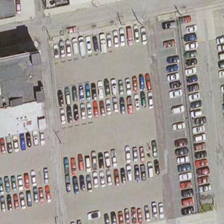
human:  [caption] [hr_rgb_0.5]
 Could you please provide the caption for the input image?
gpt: many cars are parked in a parking lot near several buildings and green trees .

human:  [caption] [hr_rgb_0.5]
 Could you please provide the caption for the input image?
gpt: many cars are parked in a parking lot near several buildings and green trees .

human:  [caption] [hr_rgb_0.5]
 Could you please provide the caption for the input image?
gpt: many cars are parked in a parking lot near several buildings and green trees .

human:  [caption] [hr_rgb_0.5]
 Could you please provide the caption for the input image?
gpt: many cars are parked in a parking lot near several buildings and green trees .

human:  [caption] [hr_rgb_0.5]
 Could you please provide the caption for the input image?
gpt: many cars are parked in a parking lot near several buildings and green trees .